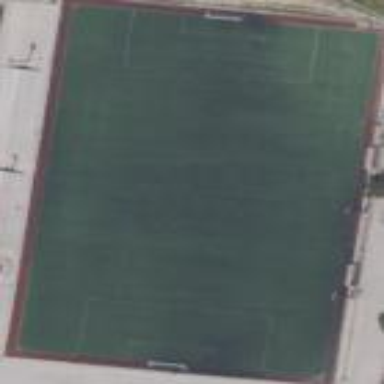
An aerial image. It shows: Soccer pitch designated for leisure and sports activities.